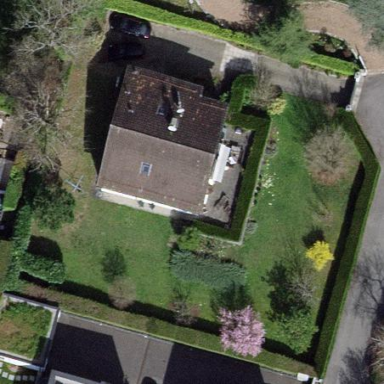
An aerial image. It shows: Garden enclosed by fence.